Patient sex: M
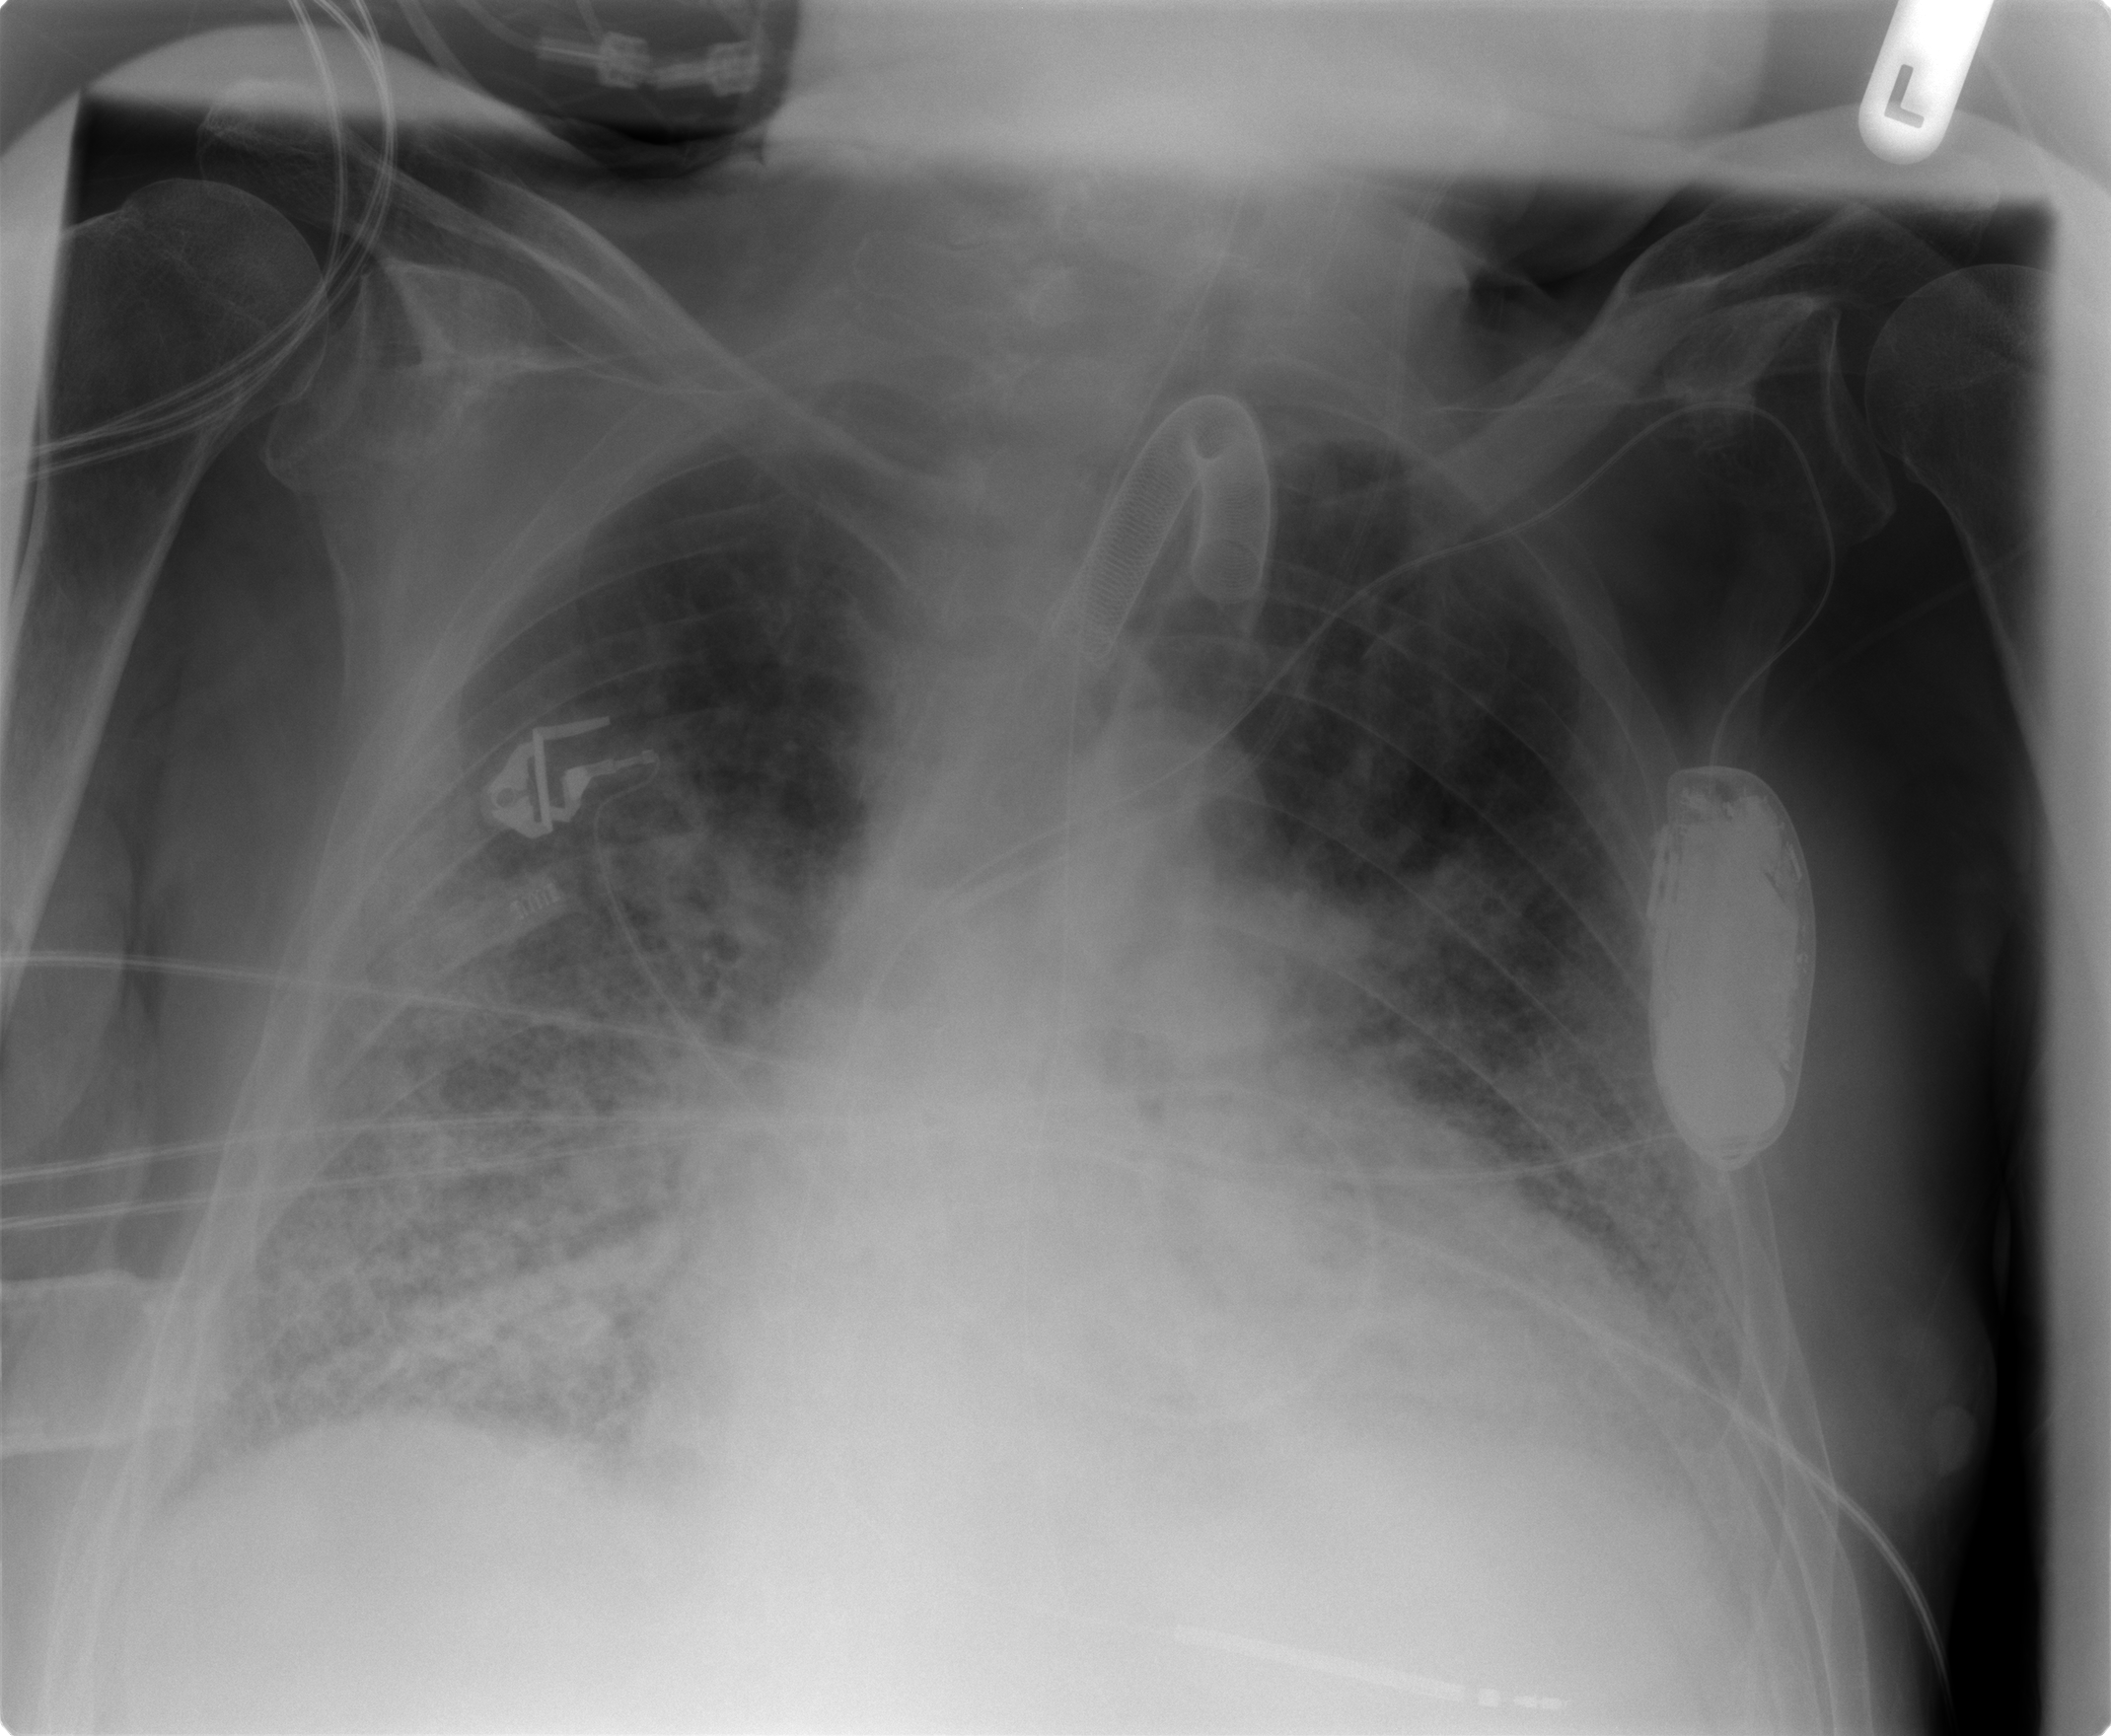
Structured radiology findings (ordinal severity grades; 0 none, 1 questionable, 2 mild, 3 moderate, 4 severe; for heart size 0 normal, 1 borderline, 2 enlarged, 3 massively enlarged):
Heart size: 2
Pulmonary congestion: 3
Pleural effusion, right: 1
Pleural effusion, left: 1
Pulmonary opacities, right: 4
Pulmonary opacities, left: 4
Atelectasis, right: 2
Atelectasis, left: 2